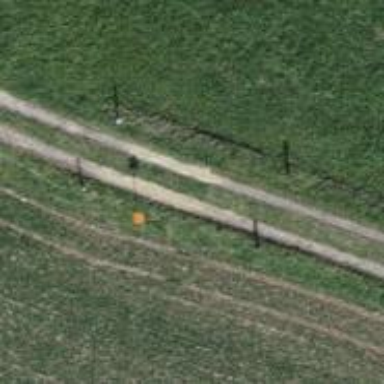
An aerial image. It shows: Pole with roof cover.